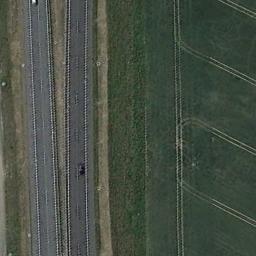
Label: freeway